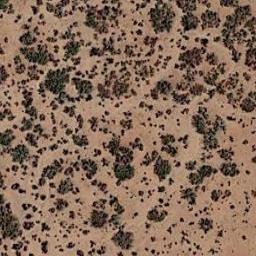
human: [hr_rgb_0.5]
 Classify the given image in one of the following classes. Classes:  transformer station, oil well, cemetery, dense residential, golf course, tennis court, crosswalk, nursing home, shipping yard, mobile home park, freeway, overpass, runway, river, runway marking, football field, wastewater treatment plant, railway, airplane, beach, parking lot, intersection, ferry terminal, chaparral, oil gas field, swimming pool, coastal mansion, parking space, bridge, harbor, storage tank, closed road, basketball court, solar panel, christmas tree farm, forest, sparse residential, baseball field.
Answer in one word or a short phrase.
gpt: chaparral